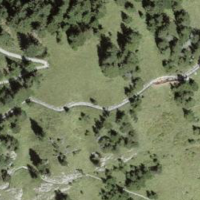
EUNIS habitat code: 45
Species observed at this site:
Campanula thyrsoides
Draba aizoides
Gentiana clusii
Gentianella campestris
Crepis pyrenaica
Pimpinella major
Juniperus communis
Campanula barbata
Pyrrhocorax graculus
Dactylorhiza majalis
Allium victorialis
Epipactis atrorubens
Stenurella melanura
Bartsia alpina